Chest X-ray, PA view. Patient: 66 years old, sex F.
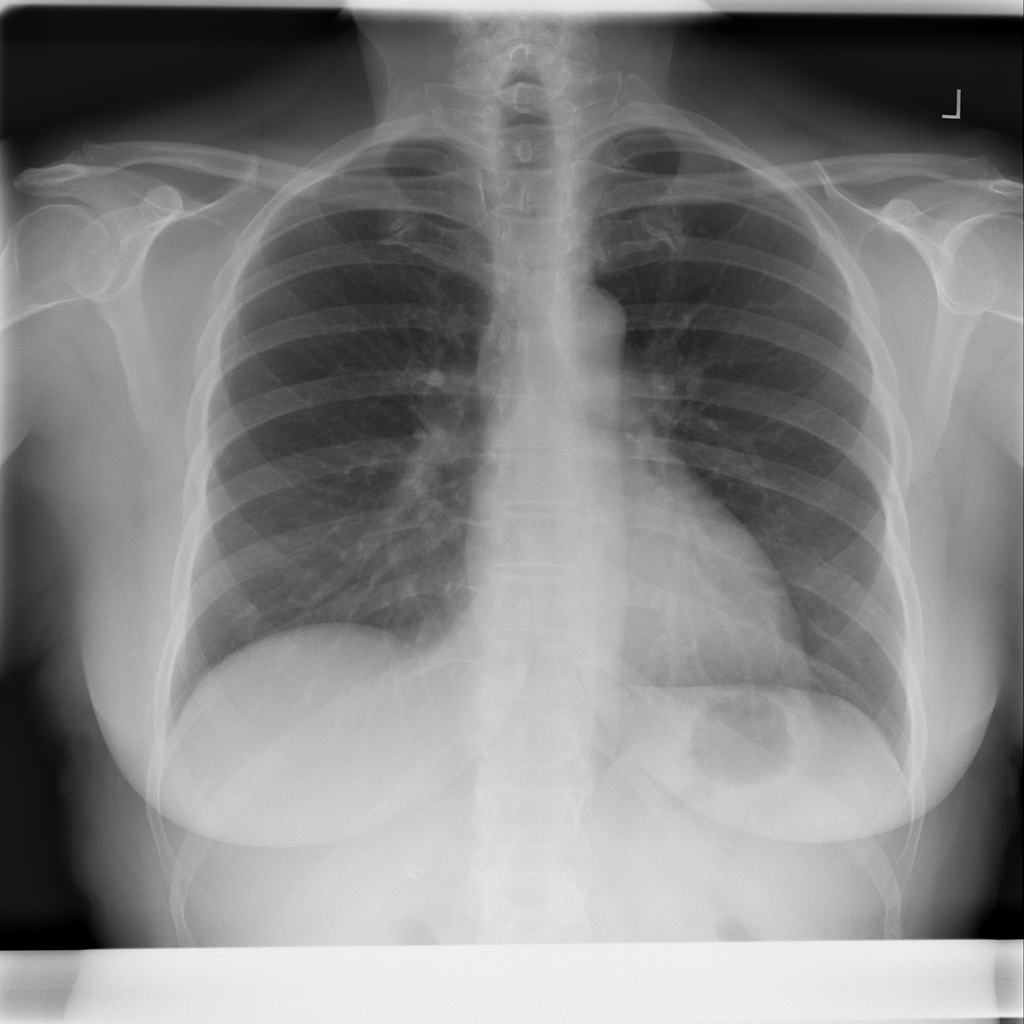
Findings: No Finding